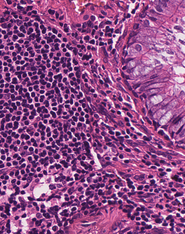
Tumor epithelial tissue: yes
Tumor-associated stroma tissue: yes
Normal tissue: no